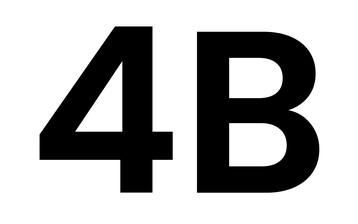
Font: Poppins-SemiBold